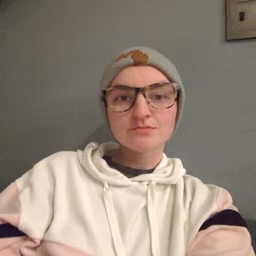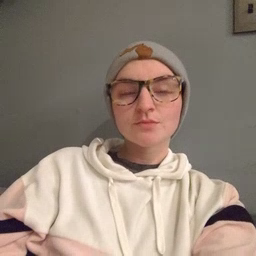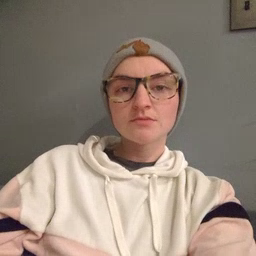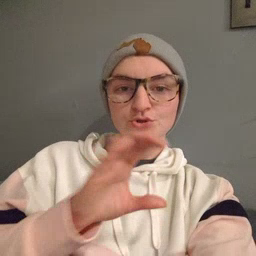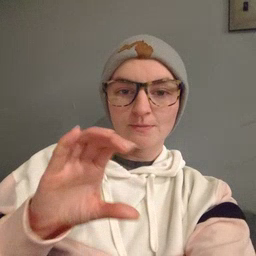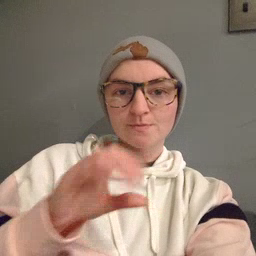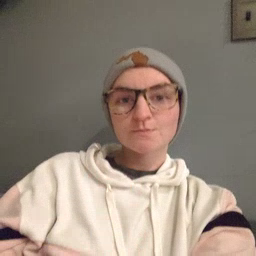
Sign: chocolate